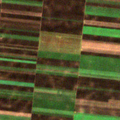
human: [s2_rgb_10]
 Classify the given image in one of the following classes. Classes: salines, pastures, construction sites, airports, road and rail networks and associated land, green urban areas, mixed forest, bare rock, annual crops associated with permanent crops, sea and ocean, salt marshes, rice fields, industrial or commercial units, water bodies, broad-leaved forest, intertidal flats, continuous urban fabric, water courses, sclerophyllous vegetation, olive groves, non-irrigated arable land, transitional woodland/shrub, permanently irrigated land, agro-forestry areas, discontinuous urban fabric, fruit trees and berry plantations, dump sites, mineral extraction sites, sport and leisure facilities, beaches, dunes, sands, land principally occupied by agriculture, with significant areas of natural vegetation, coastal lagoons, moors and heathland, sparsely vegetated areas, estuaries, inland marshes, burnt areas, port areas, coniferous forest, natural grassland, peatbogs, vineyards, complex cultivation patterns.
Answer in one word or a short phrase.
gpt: non-irrigated arable land